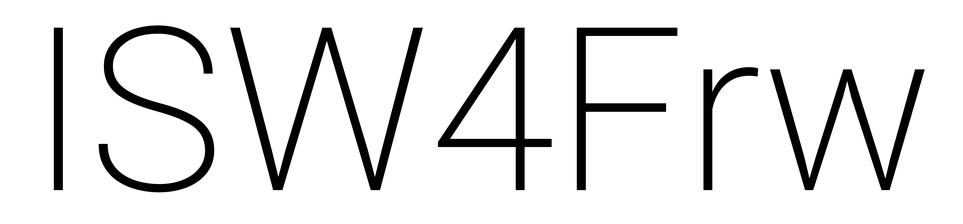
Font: Roboto_ExtraLight